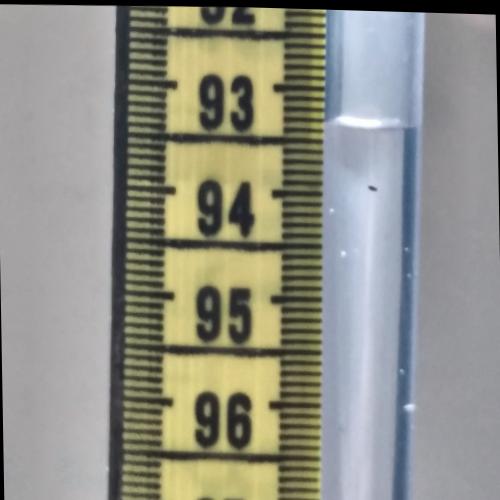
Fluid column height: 93.3 cm